Question: Very often, it is the case that there is a compilation error in a project, yet I can't really find the source of the error.
For instance:

This web project has an error, yet it's basically my guess as to what the error is. Why isn't there a way to right-click an option called "find source of compilation error"? There's no quick fix option available.
This is a simple question. I don't understand why this is an issue, because Eclipse knows what the problem is, but why won't Eclipse tell me?
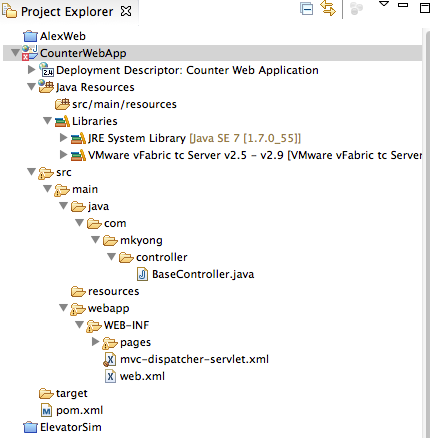
Answer: Press + then type 'Problems' and hit . This should show a list of all the issues in the project.